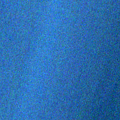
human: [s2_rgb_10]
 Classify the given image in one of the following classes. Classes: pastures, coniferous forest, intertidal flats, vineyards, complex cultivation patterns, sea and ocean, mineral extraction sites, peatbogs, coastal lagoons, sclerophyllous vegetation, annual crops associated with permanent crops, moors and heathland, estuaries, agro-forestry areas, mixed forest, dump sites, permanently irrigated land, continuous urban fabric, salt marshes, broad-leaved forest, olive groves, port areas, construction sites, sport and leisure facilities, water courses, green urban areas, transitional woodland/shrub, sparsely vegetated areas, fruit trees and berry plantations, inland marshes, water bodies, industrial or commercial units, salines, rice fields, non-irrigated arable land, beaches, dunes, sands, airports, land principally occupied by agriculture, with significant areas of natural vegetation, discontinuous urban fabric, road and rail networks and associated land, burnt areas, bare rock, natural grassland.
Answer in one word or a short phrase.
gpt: sea and ocean